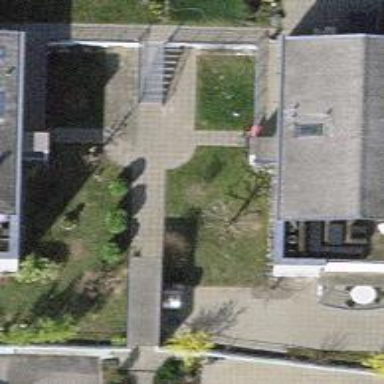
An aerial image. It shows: Footway made of paving stones.